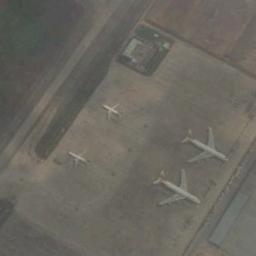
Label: airplane